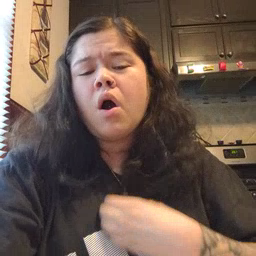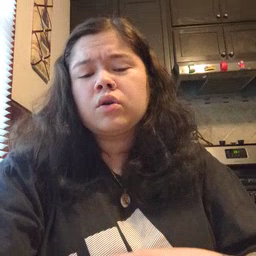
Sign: hungry